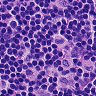
Metastatic tissue present: no